Question: When I set my 'UISearchBar' to 'minimal style' in iOS7, when I select it the tint becomes black, and the text is impossible to read because there's black on black.
This does not produce the desired result. The tint is still black when selected...
'''
if(floor(NSFoundationVersionNumber) > NSFoundationVersionNumber_iOS_6_1)
{
// set bar style
_sendToSearchBar.barStyle = UIBarStyleDefault;
// set bar transparancy
_sendToSearchBar.translucent = NO;
// set bar color
_sendToSearchBar.barTintColor = [UIColor whiteColor];
// set bar button color
_sendToSearchBar.tintColor = [UIColor whiteColor];
// set bar background color
_sendToSearchBar.backgroundColor = [UIColor whiteColor];
}
'''

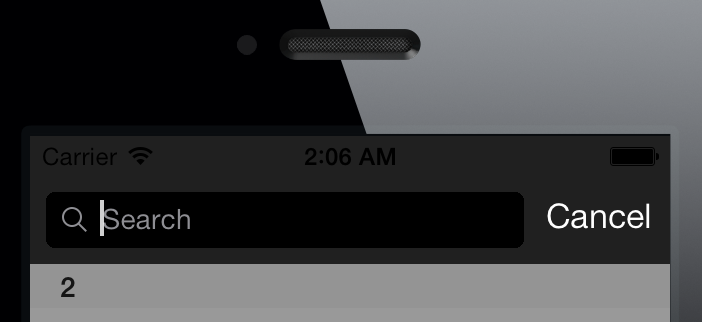
Answer: I had same problem and tried for few hours, the conclusion is UISearchBar are quite buggy ! Especially in "minimal" mode.
My workaround is :
- - '[UIColor clearColor]'- '[UIColor blackColor]'- '[UIColor whiteColor]'
The search bar looks like minimal mode in normal,
and the background will be white when selected, so you can see the black color text.
The workaround isn't perfect, it just work, hope can help.